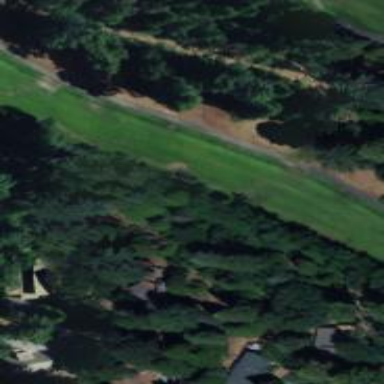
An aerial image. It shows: View of golf hole.